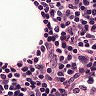
Metastatic tissue present: no